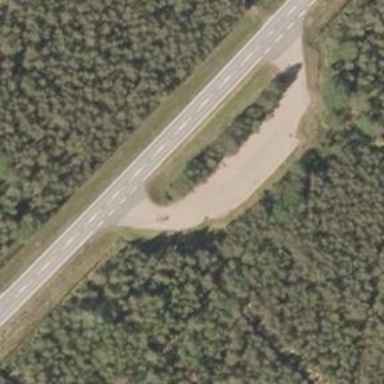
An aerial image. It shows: Rest area on the road.